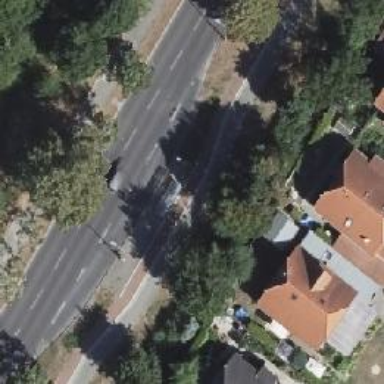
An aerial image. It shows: Secondary road with asphalt surface and separate sidewalks on both sides. Lane markings are present.